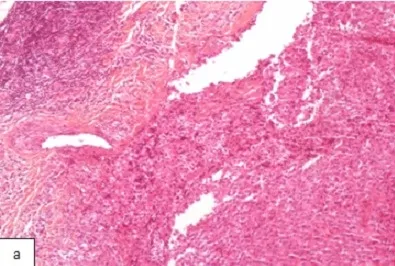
Microphotography showing a compact nests cells with vesicular nuclear chromatin and prominent nucleoli (hematoxylin-eosin Gx40.
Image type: pathology (h&e)